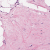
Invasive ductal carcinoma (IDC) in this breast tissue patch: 0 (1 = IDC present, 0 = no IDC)